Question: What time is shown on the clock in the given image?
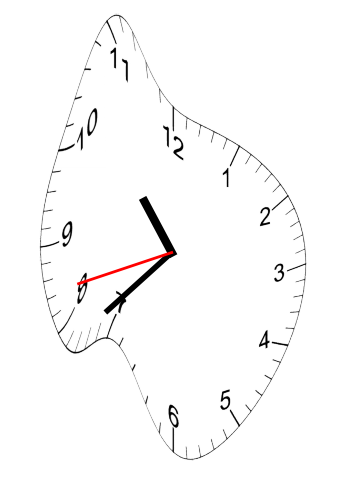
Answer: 10:37:42